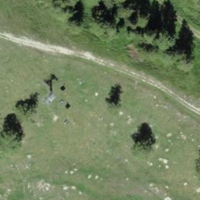
EUNIS habitat code: 26
Species observed at this site:
Arnica montana